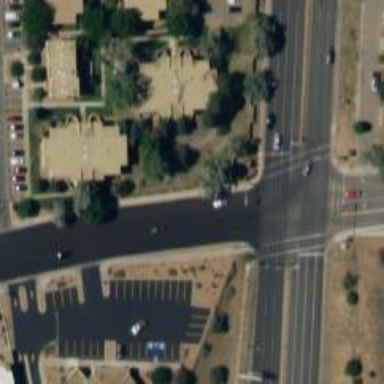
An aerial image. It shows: Solid stop line on the road.